Interaction volume radius: 10 \u00c5
Interaction volume height: 15 \u00c5
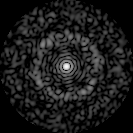
Disorder parameter: 0.8452